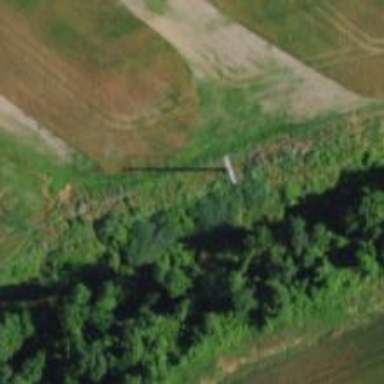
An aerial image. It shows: Power pole.